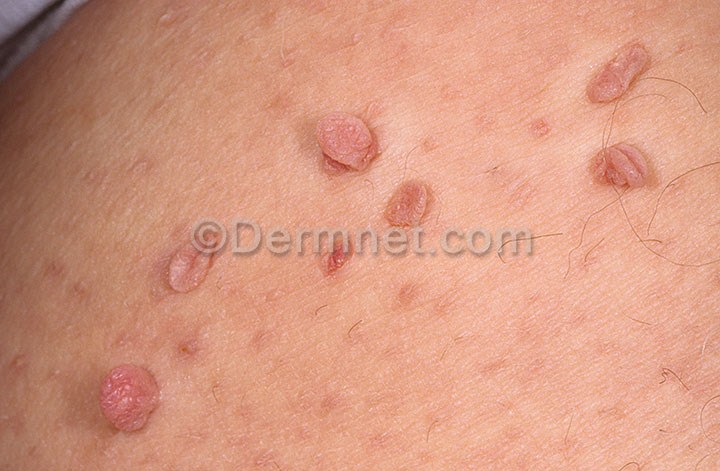
Disease: Seborrheic Keratoses and other Benign Tumors